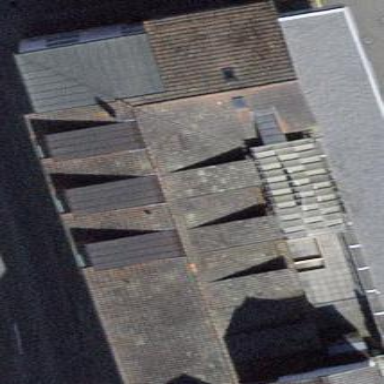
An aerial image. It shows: Building with tiled roof.